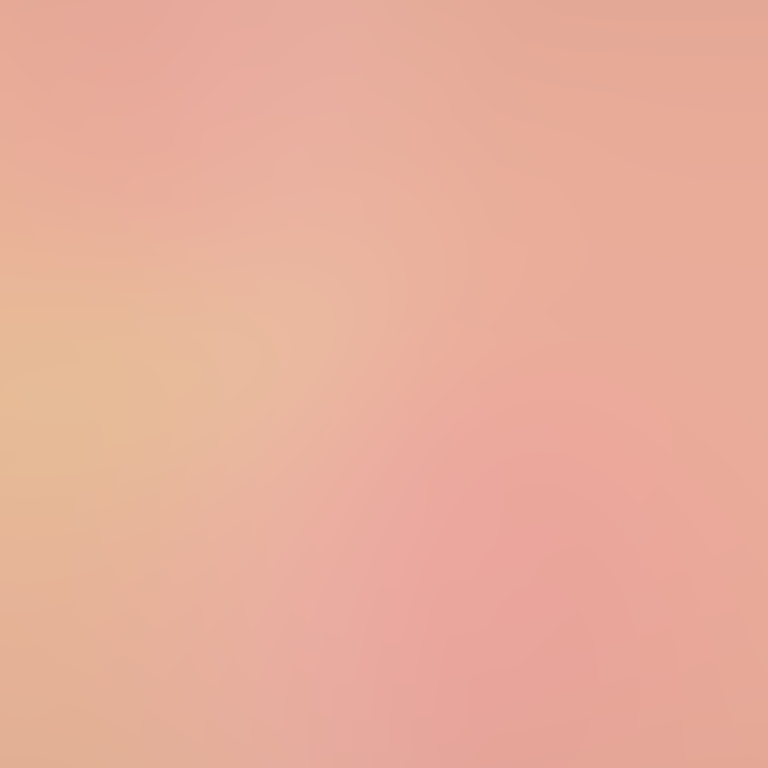
Abstract light effect, smooth gradient from soft peach to warm beige, serene atmosphere, diffuse light, no room, no furniture, no objects.